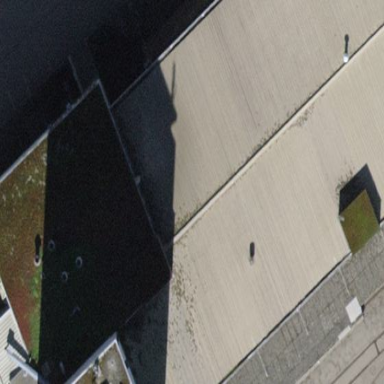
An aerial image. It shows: Industrial building with flat roof.